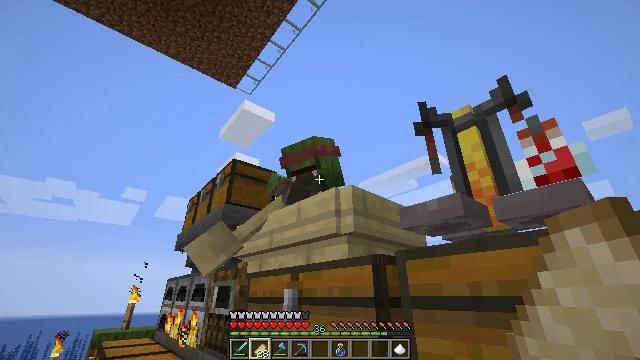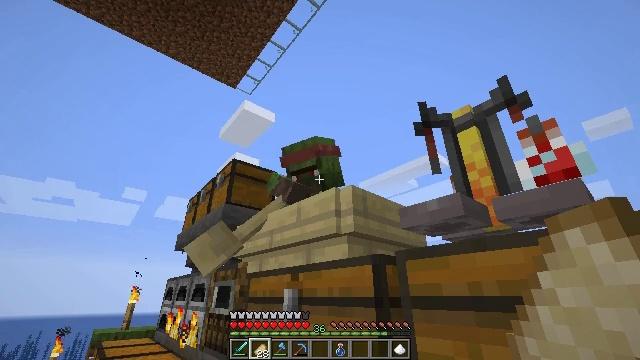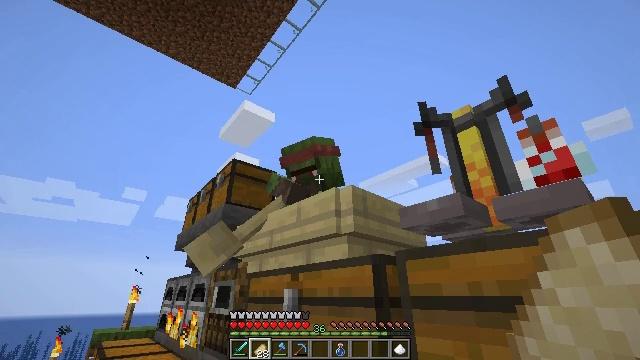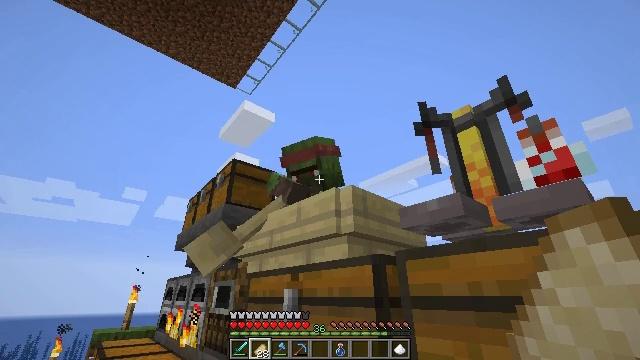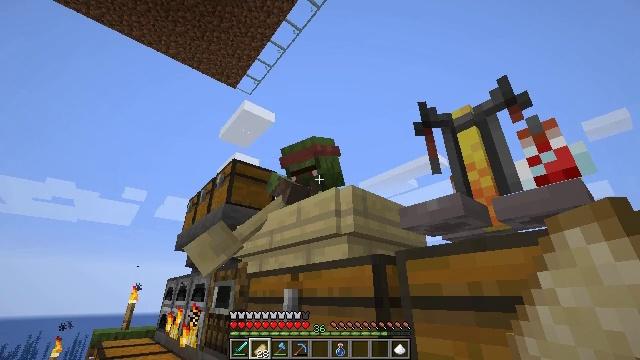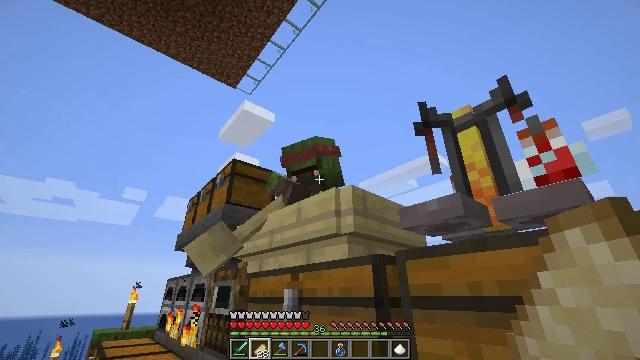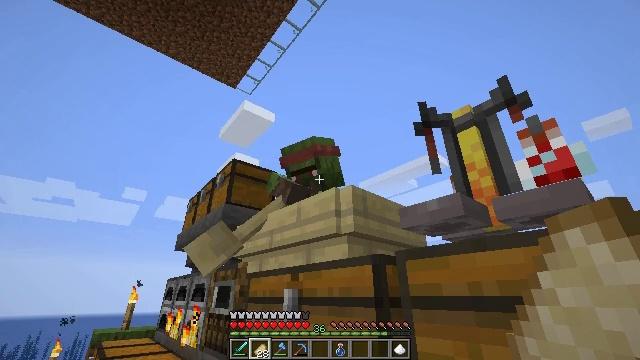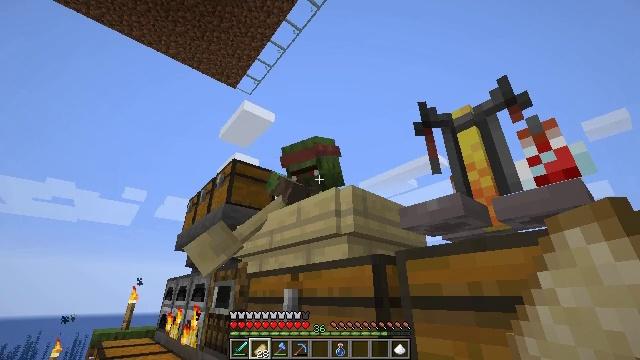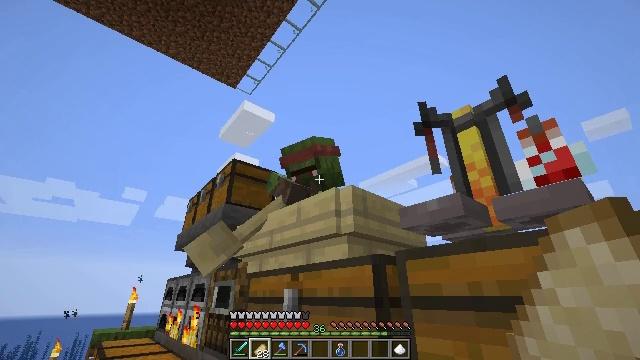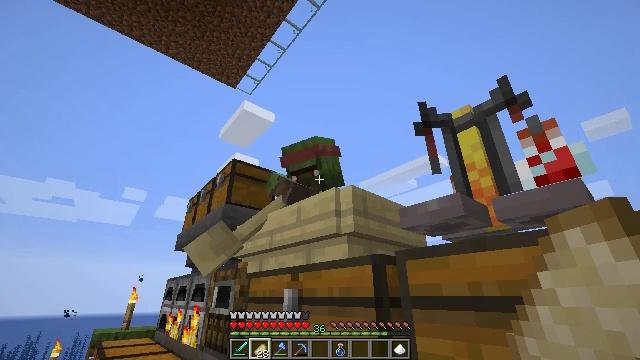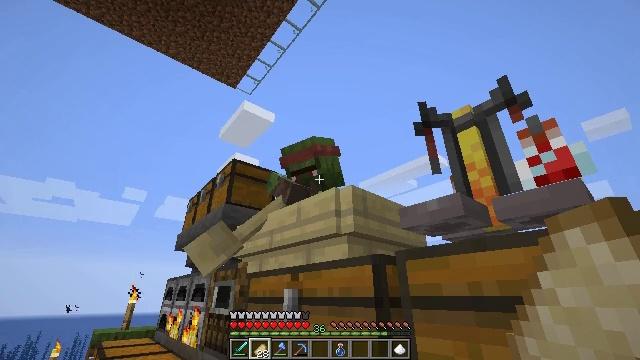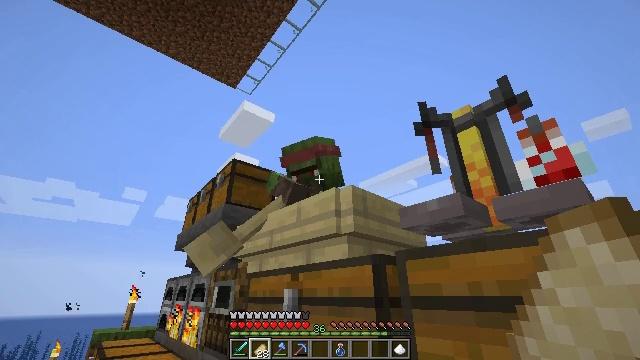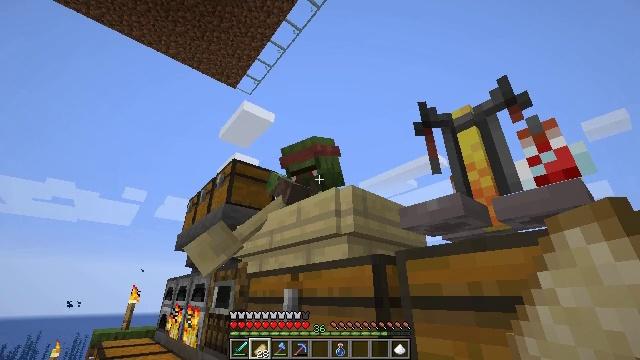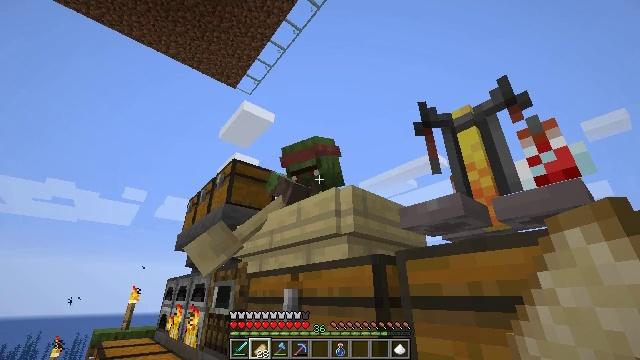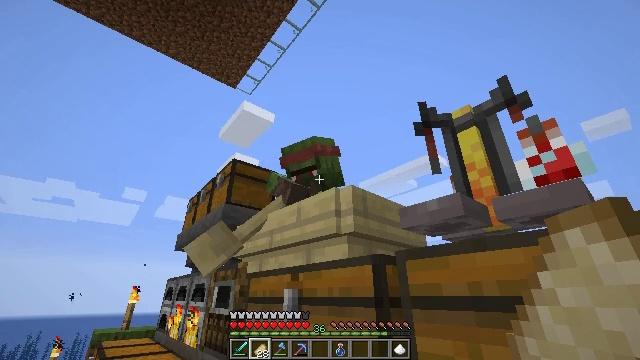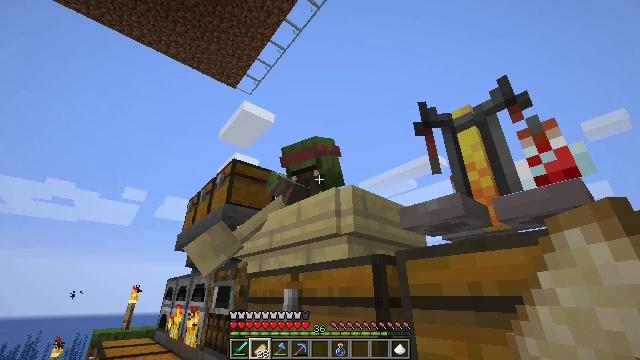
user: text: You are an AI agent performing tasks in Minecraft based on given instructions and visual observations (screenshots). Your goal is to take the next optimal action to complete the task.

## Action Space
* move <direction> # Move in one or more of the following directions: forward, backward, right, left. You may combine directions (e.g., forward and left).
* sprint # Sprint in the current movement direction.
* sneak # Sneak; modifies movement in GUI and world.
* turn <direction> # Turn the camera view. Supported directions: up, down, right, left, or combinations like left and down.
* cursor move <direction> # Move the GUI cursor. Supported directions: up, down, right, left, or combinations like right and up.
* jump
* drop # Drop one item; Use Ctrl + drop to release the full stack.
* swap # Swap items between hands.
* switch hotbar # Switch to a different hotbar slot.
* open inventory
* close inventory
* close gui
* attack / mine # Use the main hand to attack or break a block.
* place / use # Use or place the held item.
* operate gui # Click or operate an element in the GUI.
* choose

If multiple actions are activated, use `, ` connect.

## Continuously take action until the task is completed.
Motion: motion action
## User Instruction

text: Take spider eye, mushroom, and sugar to craft a fermented spider eye.
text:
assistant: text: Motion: no_op
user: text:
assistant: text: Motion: no_op
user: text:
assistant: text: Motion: no_op
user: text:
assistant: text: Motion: no_op
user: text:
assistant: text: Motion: no_op
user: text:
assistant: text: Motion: no_op
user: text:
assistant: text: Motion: no_op
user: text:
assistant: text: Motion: no_op
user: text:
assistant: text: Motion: no_op
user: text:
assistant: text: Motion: no_op
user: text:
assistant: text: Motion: no_op
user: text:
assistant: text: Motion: no_op
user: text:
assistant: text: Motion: no_op
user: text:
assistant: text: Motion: no_op
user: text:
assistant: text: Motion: no_op
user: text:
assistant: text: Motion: no_op
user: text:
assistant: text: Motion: no_op
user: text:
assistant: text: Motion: no_op
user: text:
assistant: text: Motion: no_op
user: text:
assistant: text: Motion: no_op
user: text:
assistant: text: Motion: no_op
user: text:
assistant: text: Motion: no_op
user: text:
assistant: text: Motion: no_op
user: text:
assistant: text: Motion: no_op
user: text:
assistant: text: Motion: no_op
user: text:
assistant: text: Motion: no_op
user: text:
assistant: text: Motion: no_op
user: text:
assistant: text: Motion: no_op
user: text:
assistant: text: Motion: no_op
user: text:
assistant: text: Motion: no_op